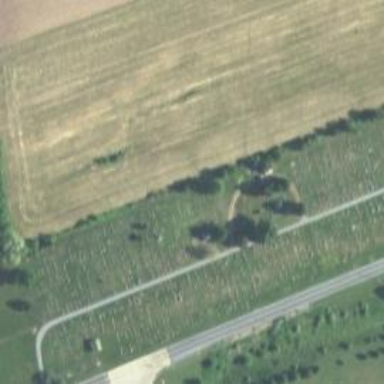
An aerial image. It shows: Cemetery.